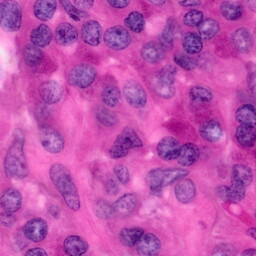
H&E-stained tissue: Pancreatic